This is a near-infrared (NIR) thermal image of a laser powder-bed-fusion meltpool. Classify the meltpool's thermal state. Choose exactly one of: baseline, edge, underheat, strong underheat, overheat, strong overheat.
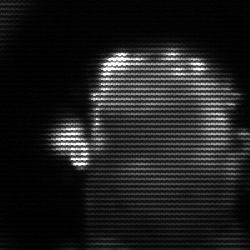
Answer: baseline